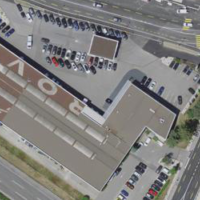
EUNIS habitat code: 57
Species observed at this site:
Carpinus betulus